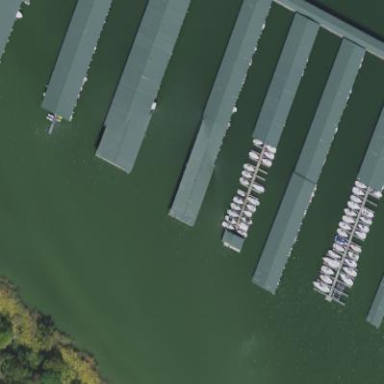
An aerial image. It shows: Boathouse building.